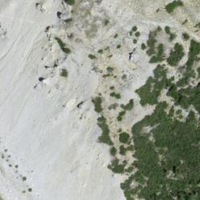
EUNIS habitat code: 31
Species observed at this site:
Rupicapra rupicapra